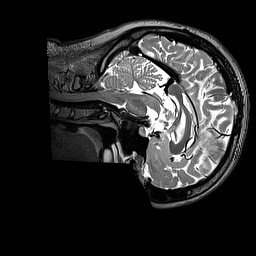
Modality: T2w
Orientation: sagittal
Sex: female
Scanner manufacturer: siemens
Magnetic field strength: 3 T
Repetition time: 3.2 s
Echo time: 0.409 s